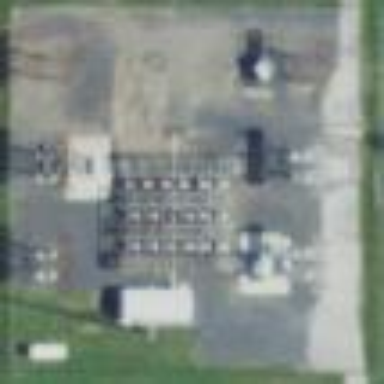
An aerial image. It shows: Chain-link fence surrounding power substation.